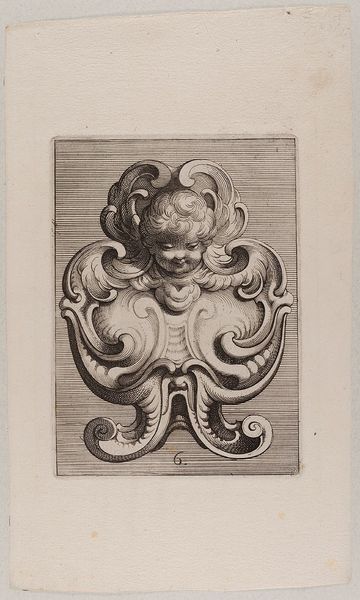
Titel: Blatt 6 aus der Folge 'Newes Schild Büchlein'
Künstler: Lucas Kilian
Standort: Hamburg
Institution: Museum für Kunst und Gewerbe Hamburg
Schlagwörter: haar, nase, zeichnung, muster, kind, papier, vedute, grafik, graphik, symmetrie, ornamente, verzierung, fotografie, photographie, druckgraphik, druckgrafik, stich, schnörkel, putten, kupferstich, pute, puto, amoretten, rocaille, gerippt, knorpelwerk, reproduktionen, mun, druckerzeugnisse, ornamentstich, vorlageblätter